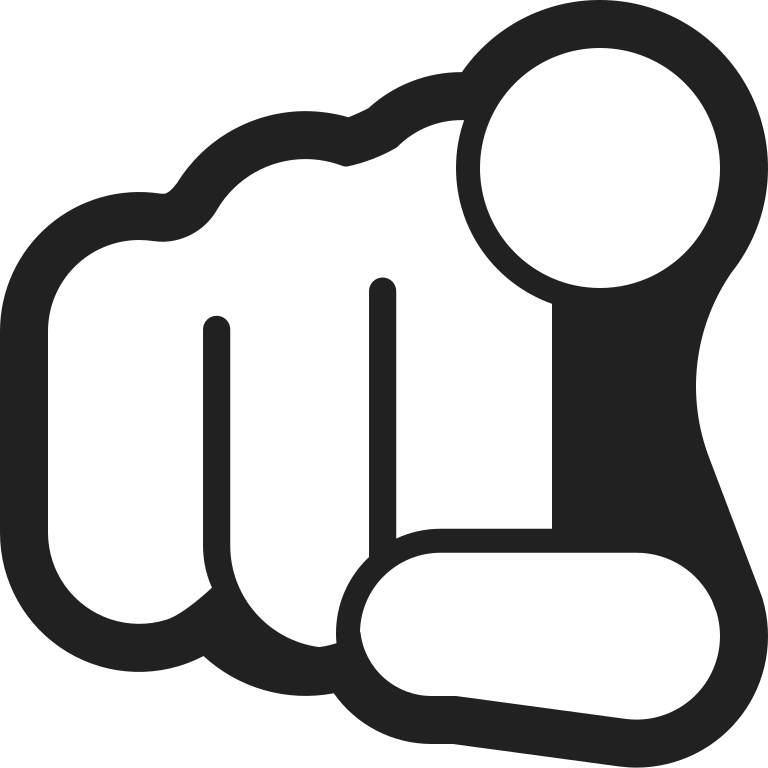
index pointing at the viewer high contrast default